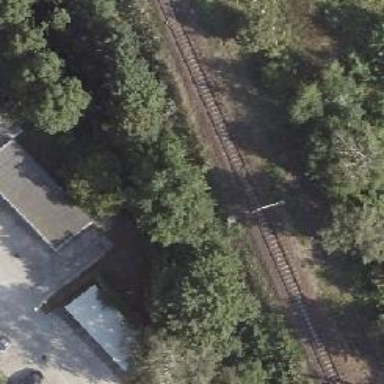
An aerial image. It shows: Abandoned railway.